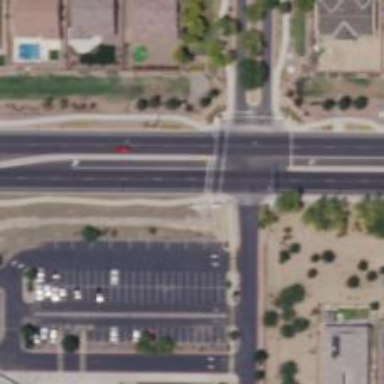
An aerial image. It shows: Solid stop line on the road.